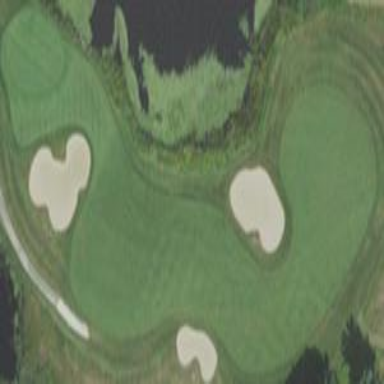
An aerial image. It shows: Golf fairway surrounded by grass.